Question: I'm trying to use the <URL> library in a swing application.
Problem is, it doesn't seem to work when I add it to a JPanel as follows:
'''
// create your PlotPanel (you can use it as a JPanel)
double[] x = new double[] { 0, 1, 2, 3, 4, 5 };
double[] y = new double[] { 10, 11, 12, 14, 15, 16 };
// create your PlotPanel (you can use it as a JPanel)
Plot2DPanel graph = new Plot2DPanel();
graph.setBounds(0, 0, 782, 272);
// add a line plot to the PlotPanel
graph.addLinePlot("my plot", x, y);
JPanel panel = new JPanel();
panel.setBounds(10, 333, 782, 272);
tab_analysis.add(panel);
panel.setLayout(null);
panel.add(graph);
'''
Because the plot doesn't show up and I get weird axes as well:

The site states:
'use the PlotPanel as any Swing component (all PlotPanel extends JPanel, in fact)'
What do I do wrong?
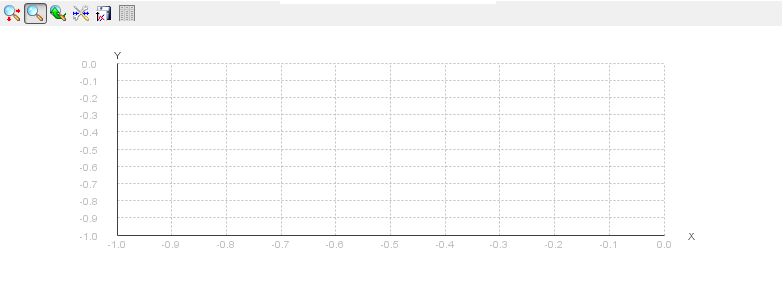
Answer: - works with 'NullLayout', without any issue, but I'm quite not familair with this layout manager (delegate 'Insets' from parent), then I'm leaving any comments about - simple don't to use 'NullLayout'- override 'getPreferredSize' for 'Plot2DPanel'- 'JPanel' has 'FLowLayout' (with the same output as from 'NullLayout'! on resize), accepting only 'PreferredSize', child aren't resizable with its contianer, is required to use 'BorderLayout'/'GridLayout' for simple graph
.

.

.
from code
'''
import java.awt.BorderLayout;
import java.awt.Dimension;
import javax.swing.JFrame;
import javax.swing.JPanel;
import javax.swing.SwingUtilities;
import org.math.plot.Plot2DPanel;
public class MyPlot {
private JFrame frame = new JFrame("JMathPlot library in a swing application.");
private JPanel panel = new JPanel();
public MyPlot() {
double[] x = new double[]{0, 1, 2, 3, 4, 5};
double[] y = new double[]{10, 11, 12, 14, 15, 16};
Plot2DPanel plot = new Plot2DPanel() {
@Override
public Dimension getPreferredSize() {
return new Dimension(400, 200);
}
};
plot.addLinePlot("my plot", x, y); // add a line plot to the PlotPanel
panel.setLayout(new BorderLayout());
panel.add(plot);
frame.setDefaultCloseOperation(JFrame.EXIT_ON_CLOSE);
frame.add(panel);
frame.pack();
frame.setLocation(150, 150);
frame.setVisible(true);
}
public static void main(String[] args) {
SwingUtilities.invokeLater(new Runnable() {
@Override
public void run() {
new MyPlot();
}
});
}
}
'''